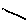
Label: line